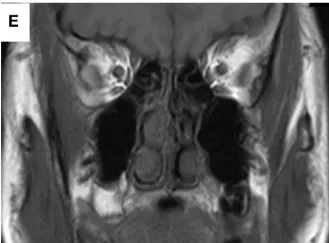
Coronal views of plain T1-weighted.
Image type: radiology (mri)